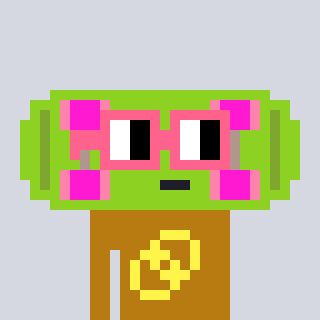
a pixel art character with square pink glasses, a skateboard-shaped head and a gold-colored body on a cool background